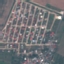
Land use / land cover: Residential